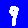
Digit: 9